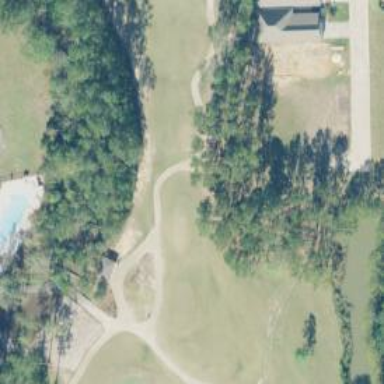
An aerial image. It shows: Path used for both walking and golf.